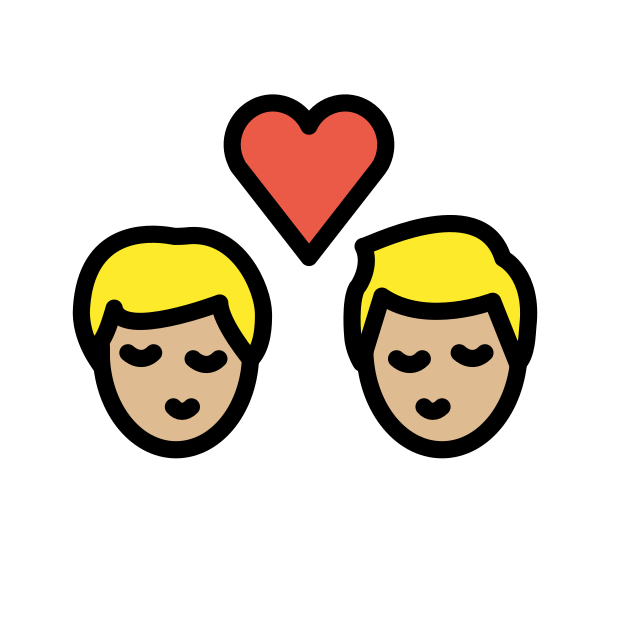
kiss: man, man, medium-light skin tone